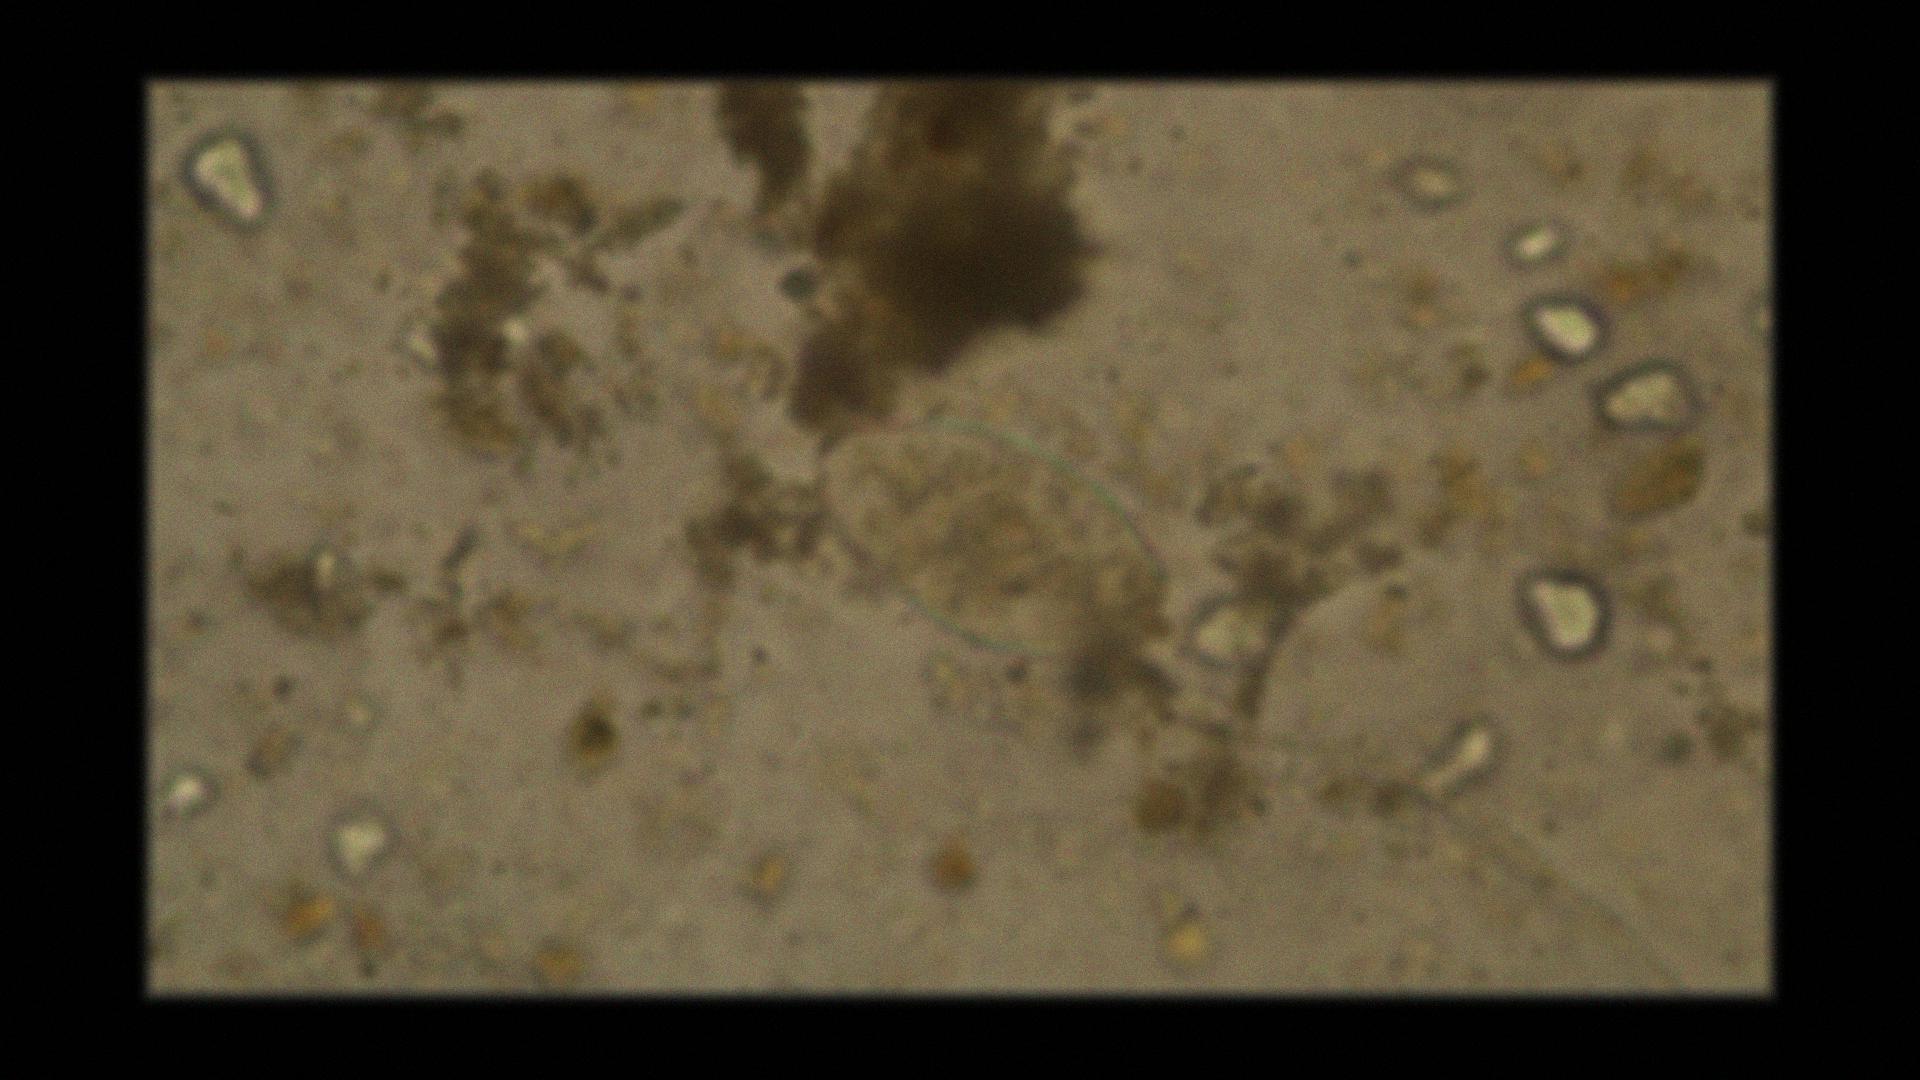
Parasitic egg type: Fasciolopsis buski